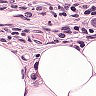
Metastatic tissue present: yes